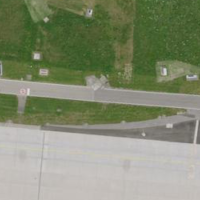
EUNIS habitat code: 57
Species observed at this site:
Milvus milvus
Columba livia